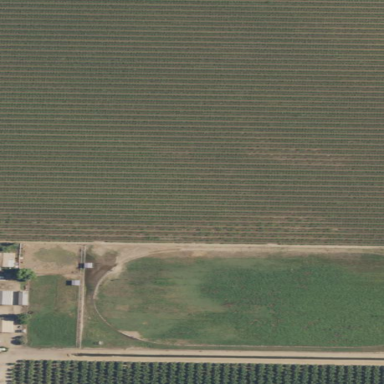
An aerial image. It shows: Beautiful vineyard in the countryside.